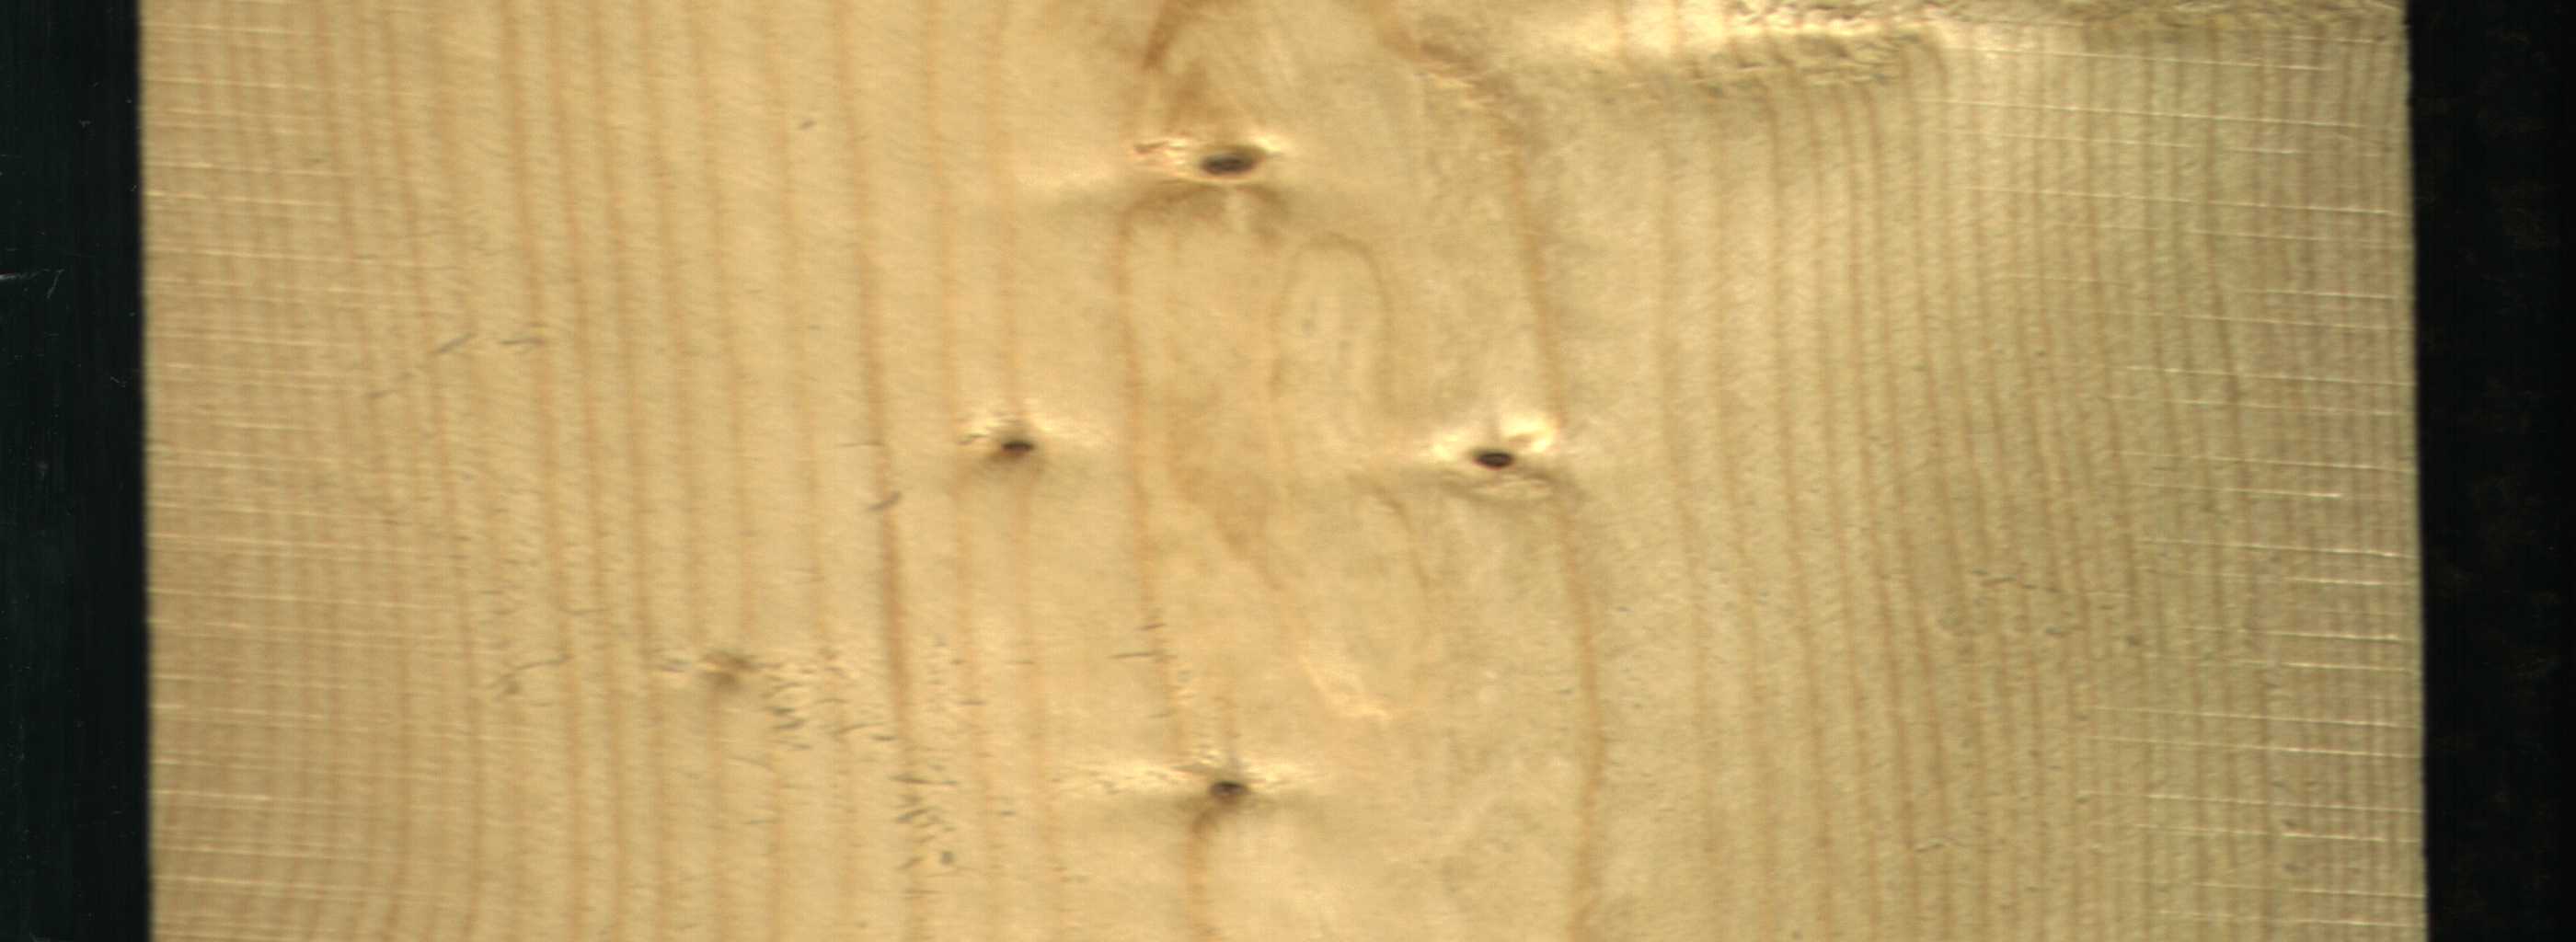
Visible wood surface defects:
Live_Knot
Live_Knot
Live_Knot
Live_Knot